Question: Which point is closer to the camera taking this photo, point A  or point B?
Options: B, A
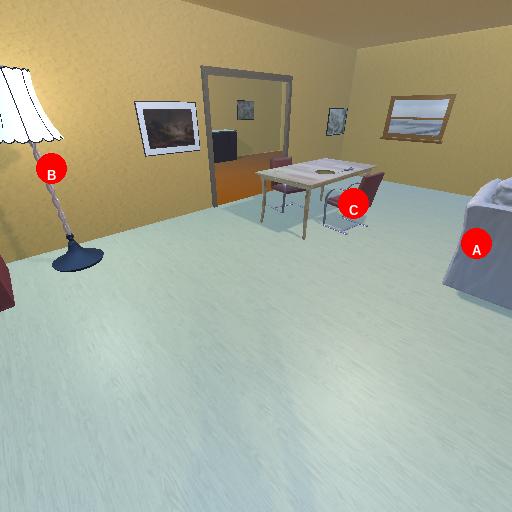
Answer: B